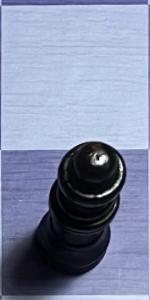
Label: Queen_Black